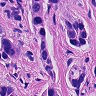
Metastatic tissue present: yes